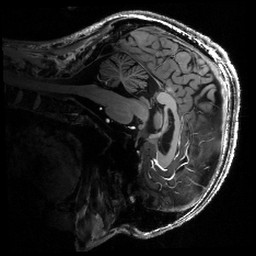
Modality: T1w
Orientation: sagittal
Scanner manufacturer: siemens
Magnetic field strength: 6.98 T
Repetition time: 2.5 s
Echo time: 0.00306 s